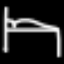
Label: bed